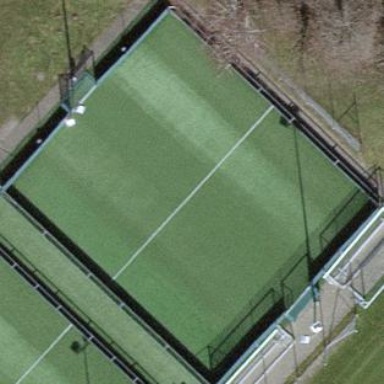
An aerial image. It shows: Pitch for leisure activities.